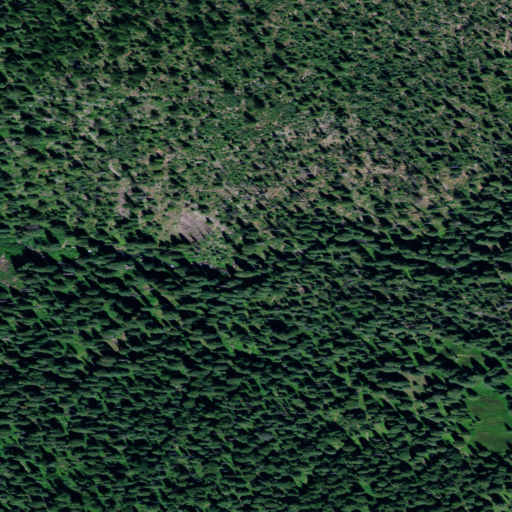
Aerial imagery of valley in Idaho named Niagara Gulch containing only evergreen forest